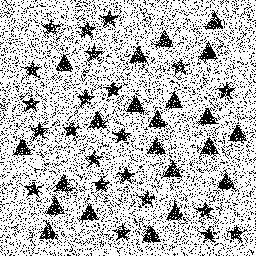
Squares: 0
Triangles: 22
Stars: 22
Total shapes: 44